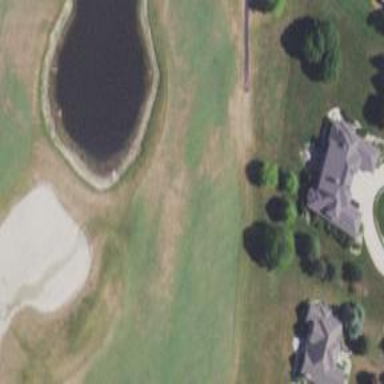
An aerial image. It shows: Golf hole.